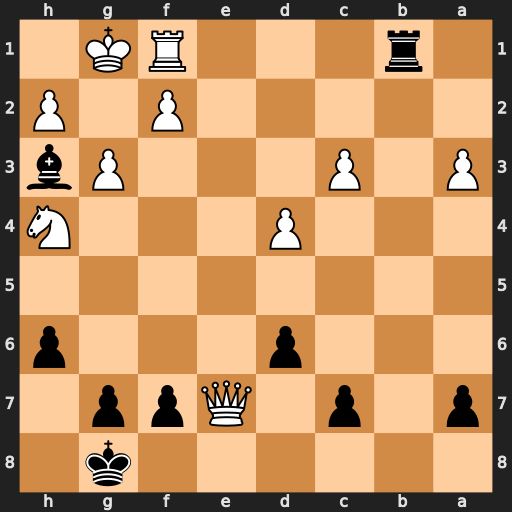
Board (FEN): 6k1/p1p1Qpp1/3p3p/8/3P3N/P1P3Pb/5P1P/1r3RK1
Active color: b
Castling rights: -
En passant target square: -
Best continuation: Rxf1#